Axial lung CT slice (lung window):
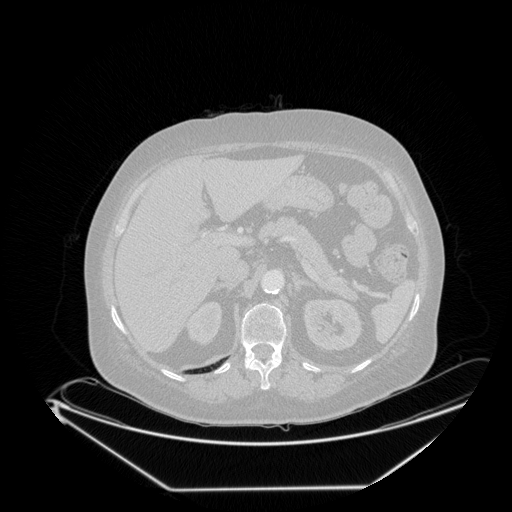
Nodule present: no